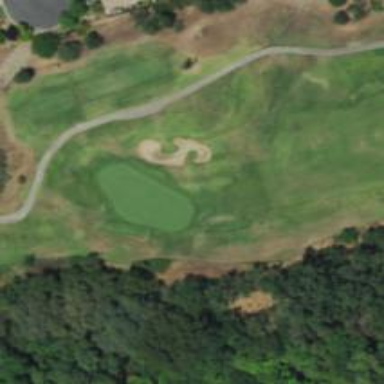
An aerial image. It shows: View of golf hole.